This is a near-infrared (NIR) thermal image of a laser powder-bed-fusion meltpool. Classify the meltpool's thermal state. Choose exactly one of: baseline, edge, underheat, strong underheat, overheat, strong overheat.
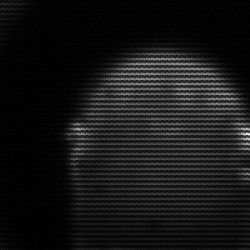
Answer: edge